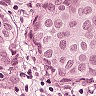
Metastatic tissue present: yes